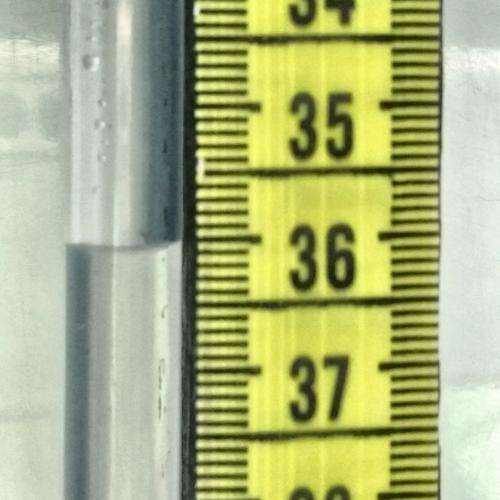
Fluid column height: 36.0 cm